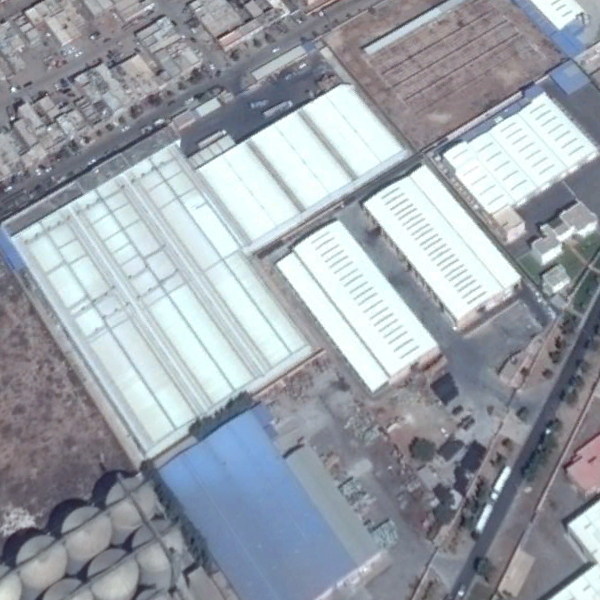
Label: Industrial